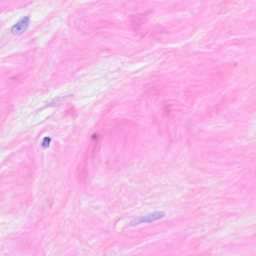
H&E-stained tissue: Breast